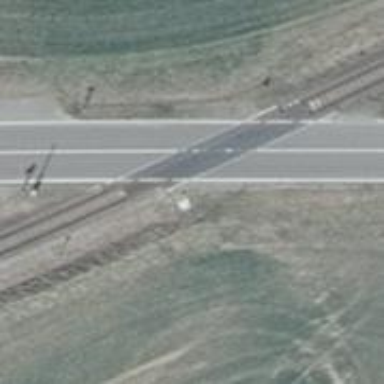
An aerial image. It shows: Level crossing along the railway.